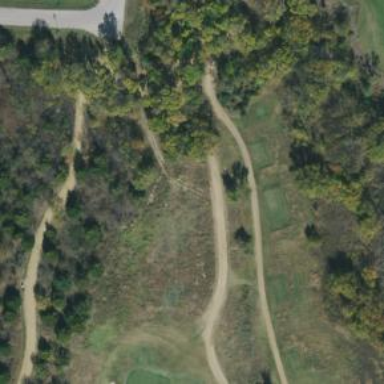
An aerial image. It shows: Path for both road and golf.